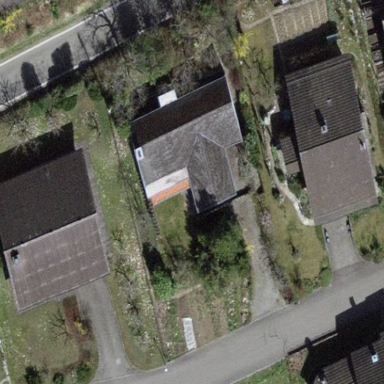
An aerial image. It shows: Building with tile roof.